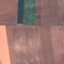
Label: AnnualCrop